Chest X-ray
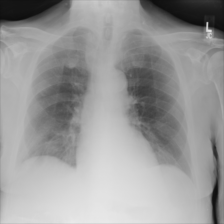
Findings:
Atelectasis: negative
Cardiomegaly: negative
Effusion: negative
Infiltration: negative
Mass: negative
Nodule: negative
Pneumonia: negative
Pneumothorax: negative
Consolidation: negative
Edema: negative
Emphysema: negative
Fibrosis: negative
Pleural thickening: negative
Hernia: negative